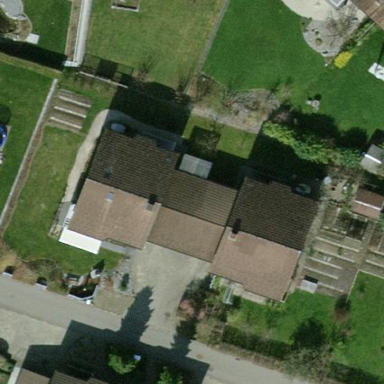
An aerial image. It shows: Semi-detached house.